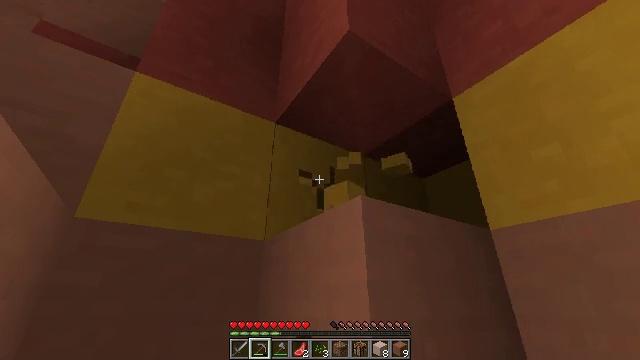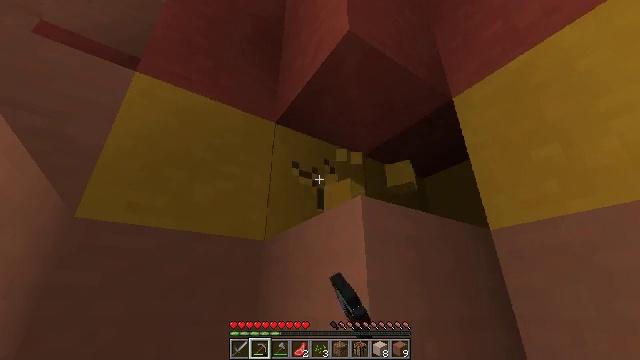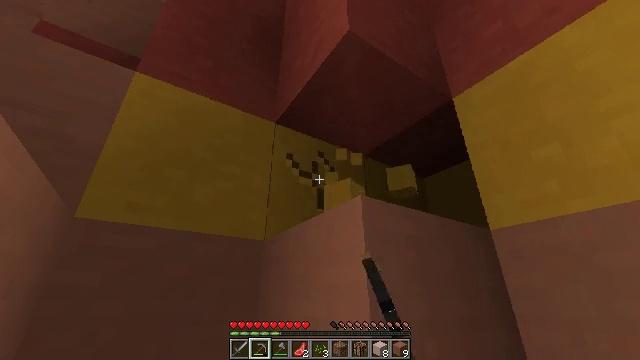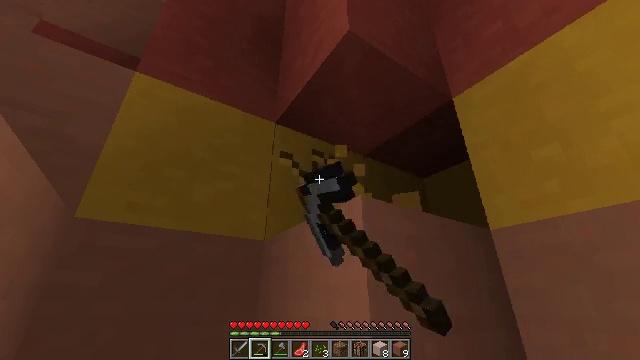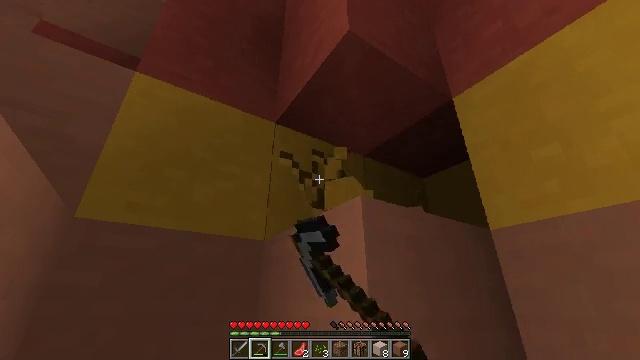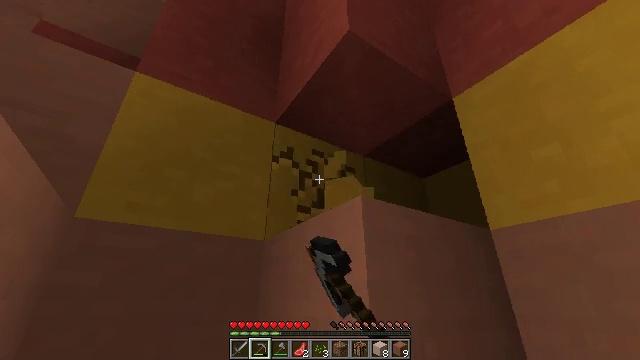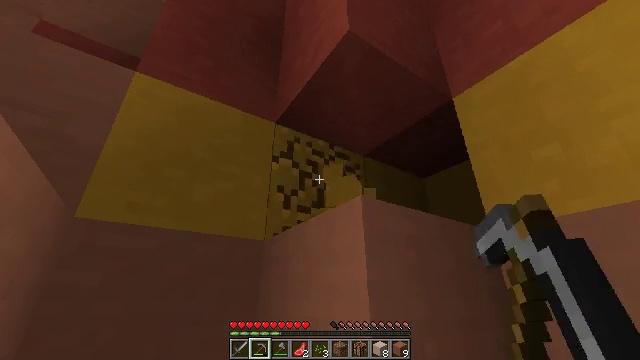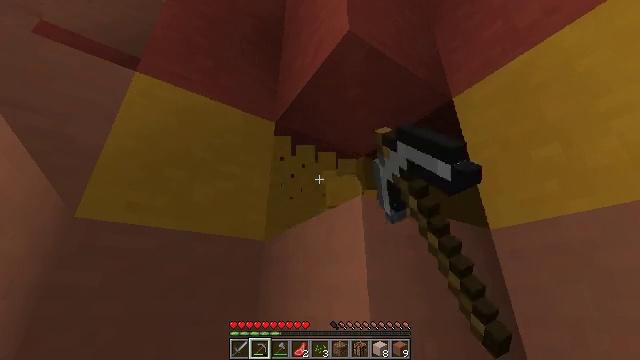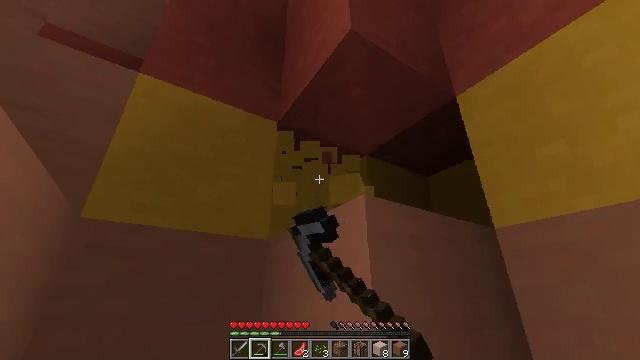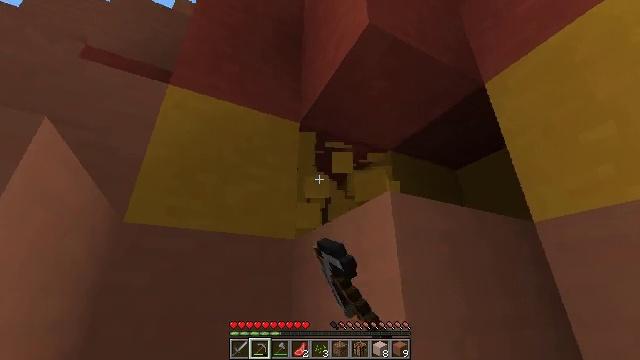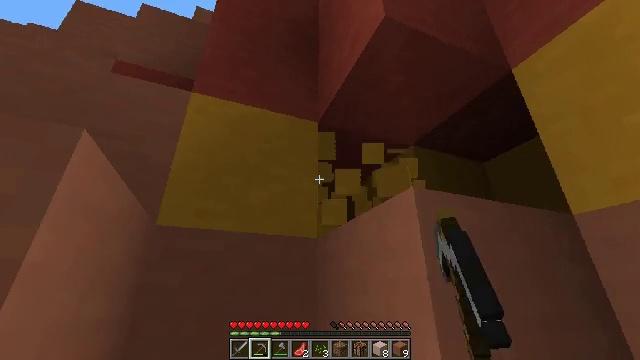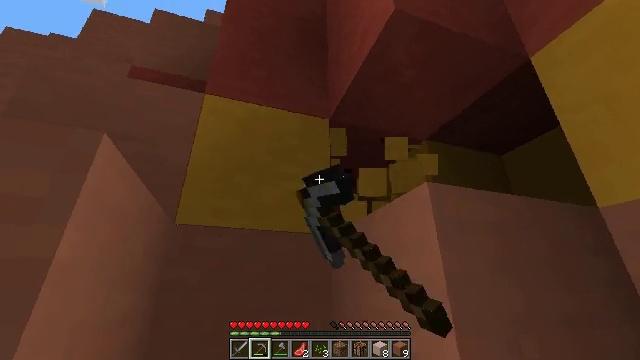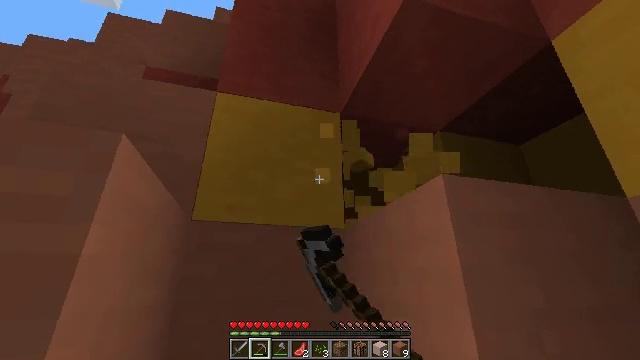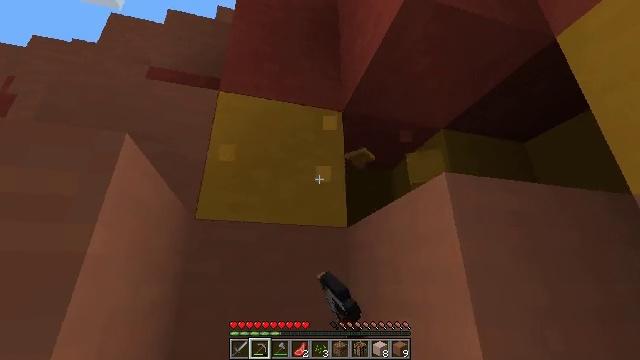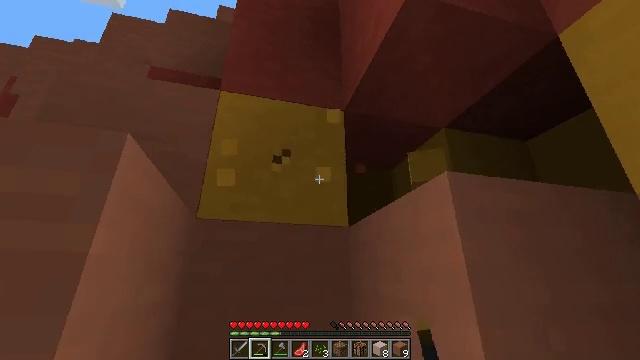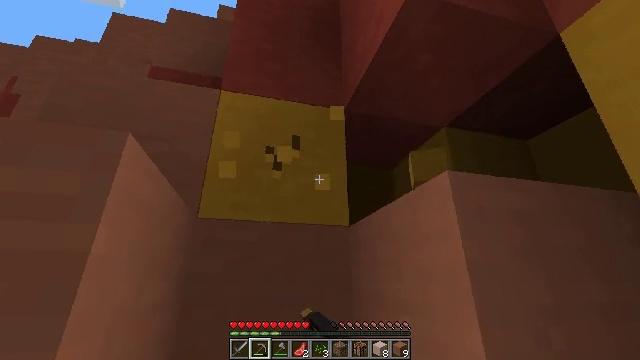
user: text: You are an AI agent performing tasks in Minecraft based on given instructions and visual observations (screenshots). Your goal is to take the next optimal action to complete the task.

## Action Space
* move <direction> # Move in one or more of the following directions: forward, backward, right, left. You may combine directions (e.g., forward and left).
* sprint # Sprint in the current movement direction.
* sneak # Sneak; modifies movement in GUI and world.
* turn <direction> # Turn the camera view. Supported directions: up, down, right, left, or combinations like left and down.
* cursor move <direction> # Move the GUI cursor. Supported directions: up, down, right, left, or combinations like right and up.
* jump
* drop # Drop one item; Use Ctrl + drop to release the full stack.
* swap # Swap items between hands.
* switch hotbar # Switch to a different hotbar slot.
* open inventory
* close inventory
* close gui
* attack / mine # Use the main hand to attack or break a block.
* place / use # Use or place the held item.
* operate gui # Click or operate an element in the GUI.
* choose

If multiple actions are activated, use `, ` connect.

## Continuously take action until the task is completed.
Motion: motion action
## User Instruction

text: Gather yellow terracotta for building.
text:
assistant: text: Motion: attack / mine
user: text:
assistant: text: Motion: attack / mine
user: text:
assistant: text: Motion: attack / mine
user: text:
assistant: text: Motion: attack / mine
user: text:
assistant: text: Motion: attack / mine
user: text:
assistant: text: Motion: attack / mine
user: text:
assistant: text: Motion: attack / mine
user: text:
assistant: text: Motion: attack / mine
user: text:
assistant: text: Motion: turn left, attack / mine
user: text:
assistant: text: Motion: turn left, attack / mine
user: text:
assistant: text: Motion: turn left, attack / mine
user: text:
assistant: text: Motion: turn left and down, attack / mine
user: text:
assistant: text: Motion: attack / mine
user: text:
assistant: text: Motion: attack / mine
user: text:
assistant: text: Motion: attack / mine
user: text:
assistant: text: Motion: attack / mine
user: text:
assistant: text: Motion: attack / mine
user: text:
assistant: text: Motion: attack / mine
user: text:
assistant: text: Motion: attack / mine
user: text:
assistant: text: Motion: attack / mine
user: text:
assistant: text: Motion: attack / mine
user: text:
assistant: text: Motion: attack / mine
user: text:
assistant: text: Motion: attack / mine
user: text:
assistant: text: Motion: attack / mine
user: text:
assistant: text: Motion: attack / mine
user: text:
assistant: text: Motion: turn right and down, attack / mine
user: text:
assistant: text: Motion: turn right and down, attack / mine
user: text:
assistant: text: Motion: turn right and down, attack / mine
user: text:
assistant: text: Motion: attack / mine